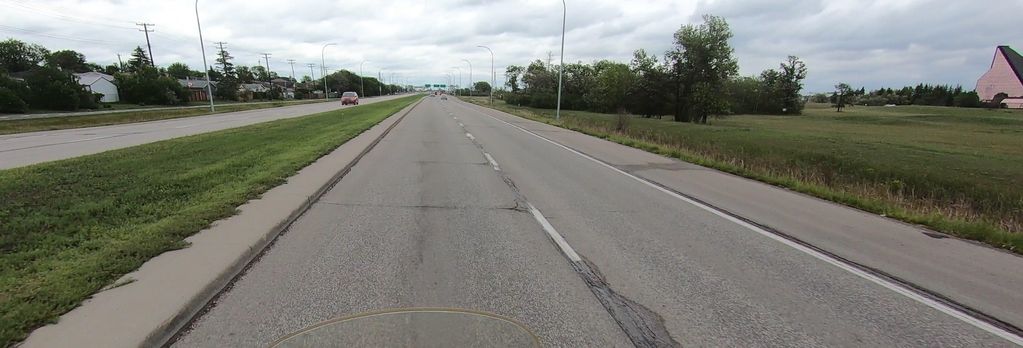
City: winnipeg